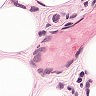
Metastatic tissue present: yes